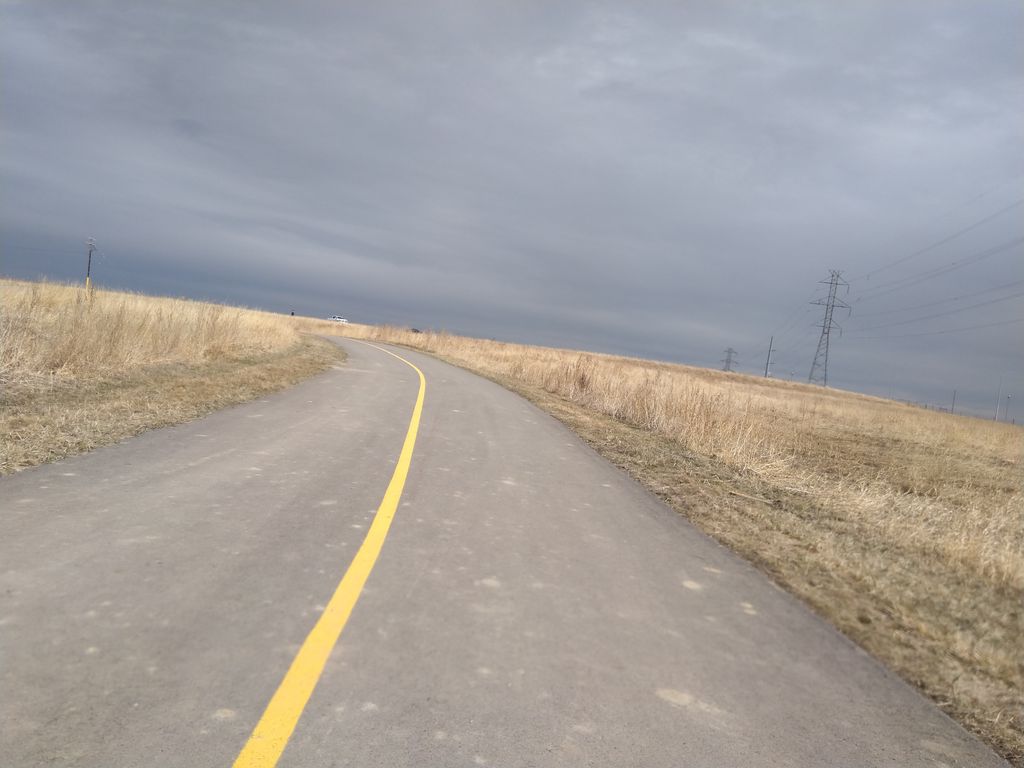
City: calgary